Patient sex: M
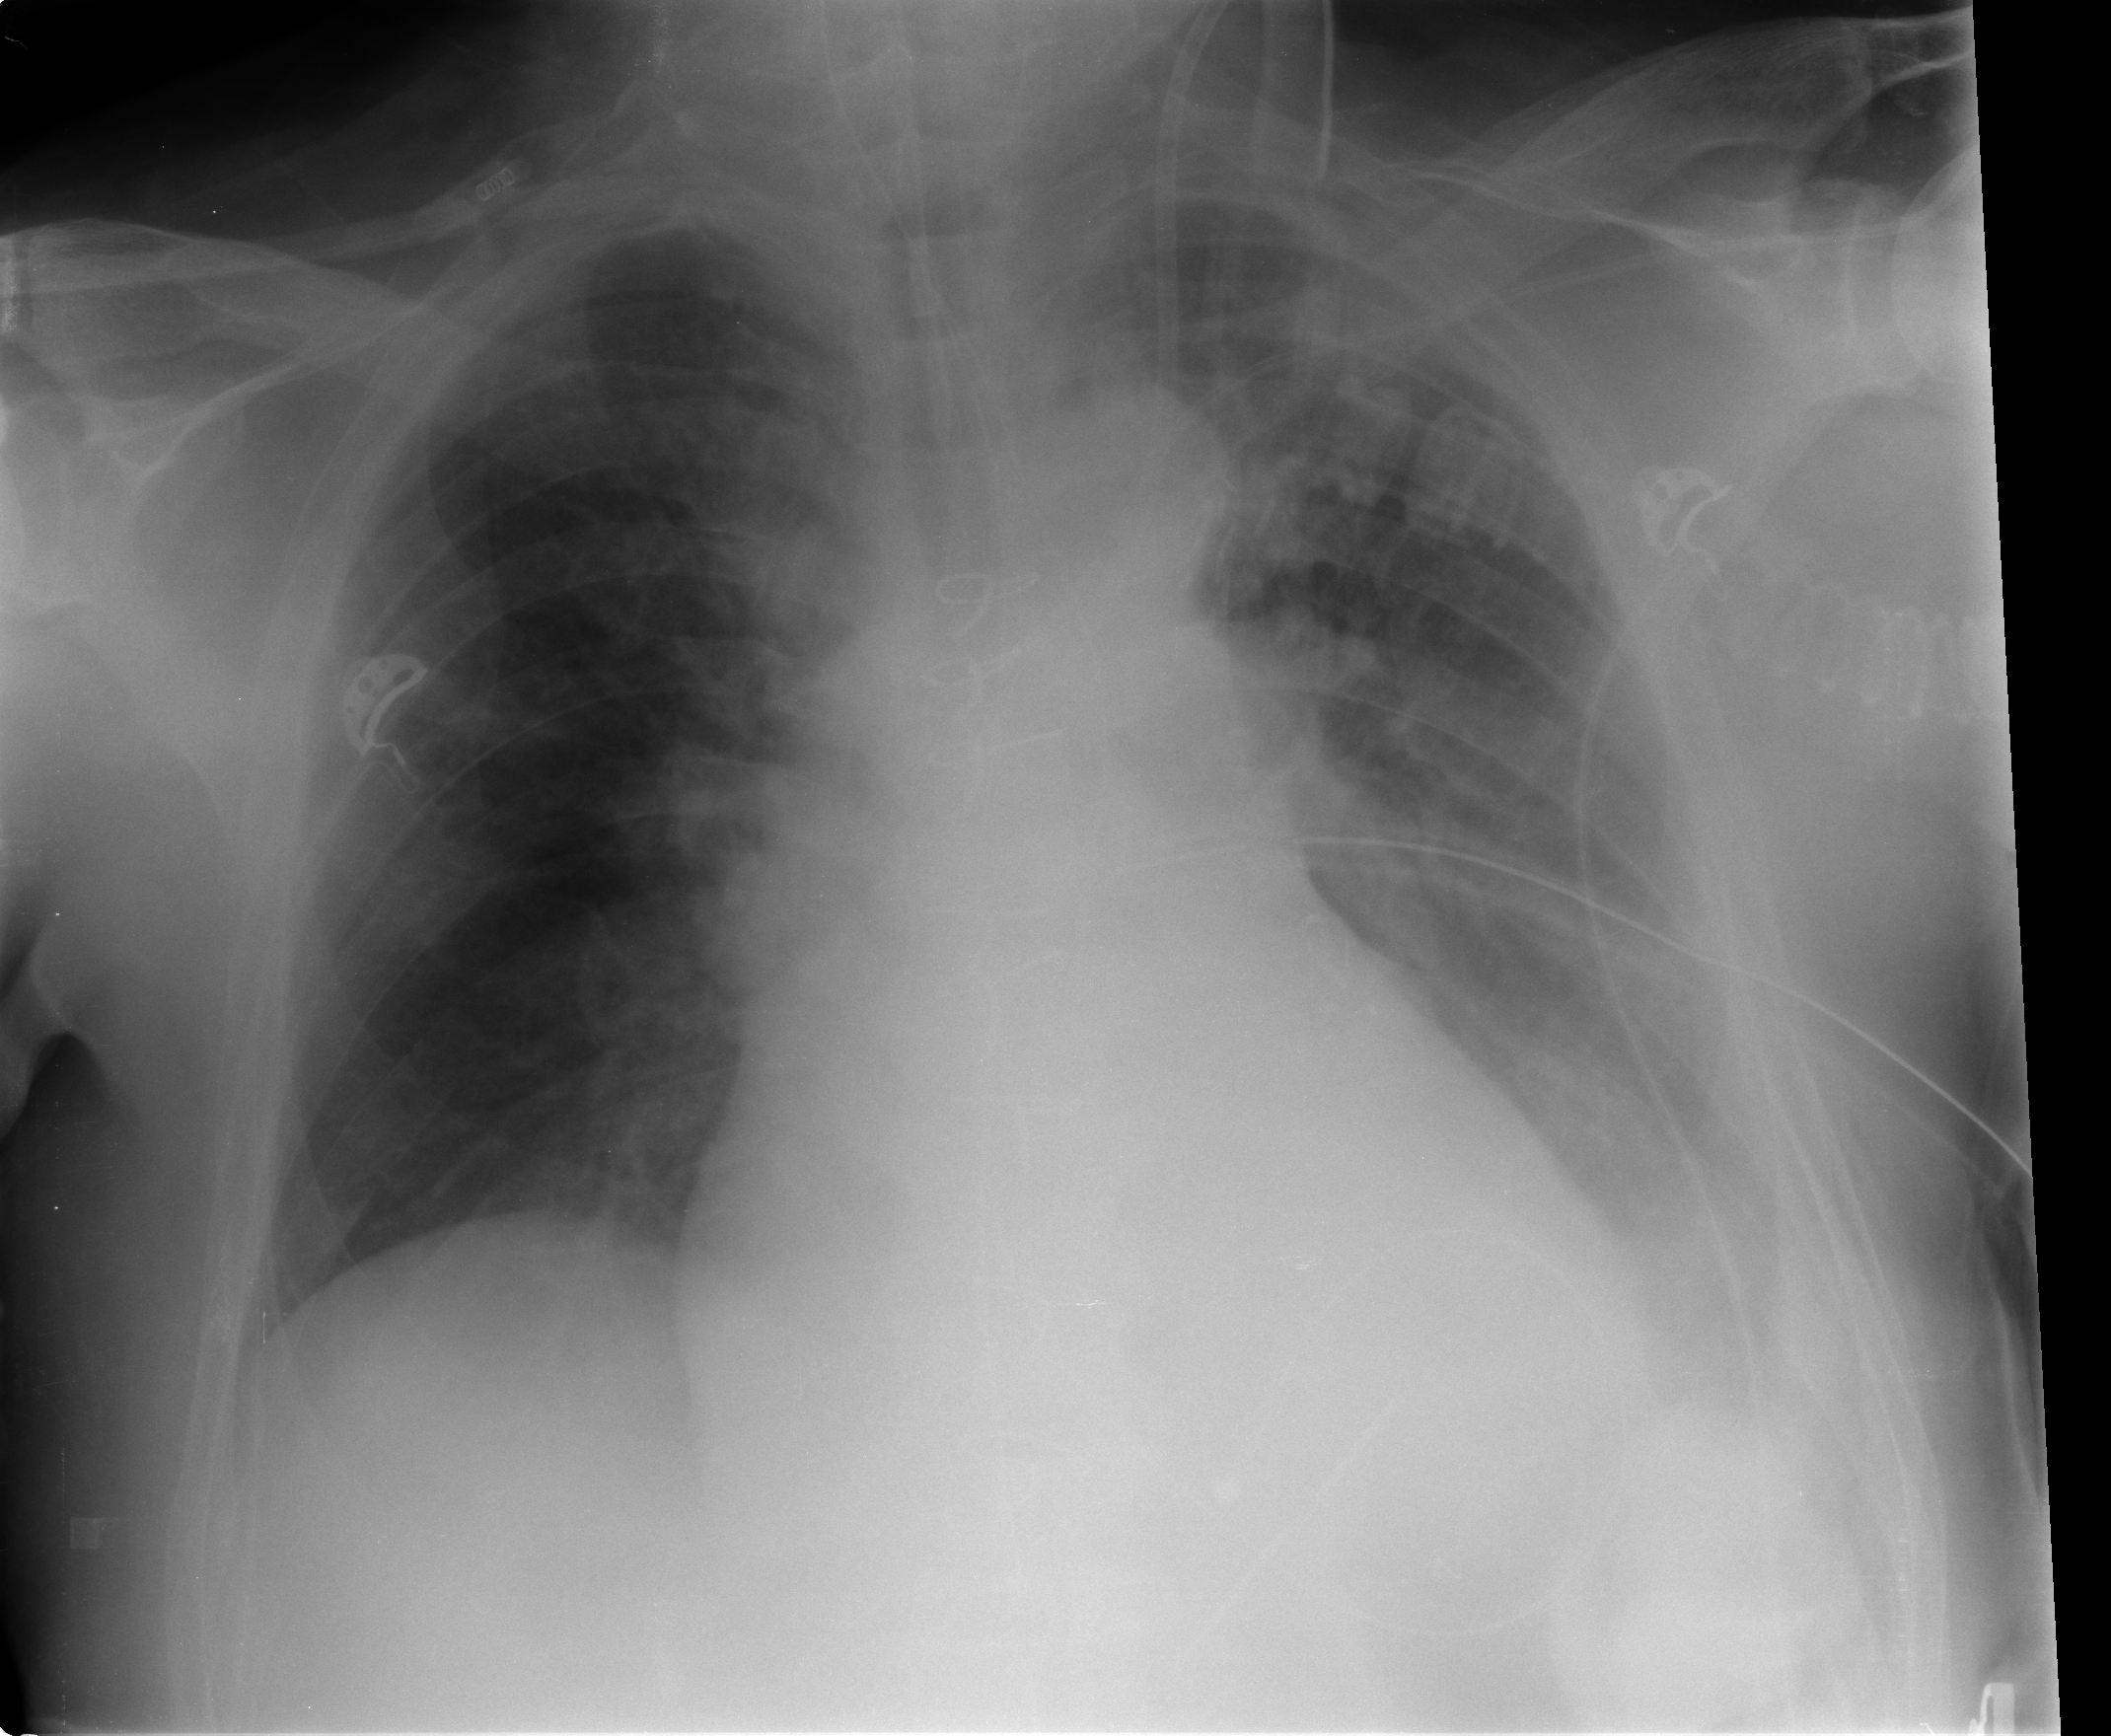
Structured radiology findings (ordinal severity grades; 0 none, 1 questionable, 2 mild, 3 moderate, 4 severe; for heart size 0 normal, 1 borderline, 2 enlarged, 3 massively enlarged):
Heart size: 2
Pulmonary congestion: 2
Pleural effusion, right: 0
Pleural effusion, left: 2
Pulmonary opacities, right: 0
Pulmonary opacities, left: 2
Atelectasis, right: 1
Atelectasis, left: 2